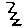
Label: zigzag